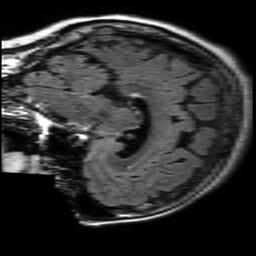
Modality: FLAIR
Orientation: sagittal
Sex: female
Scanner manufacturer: philips
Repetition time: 11 s
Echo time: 0.125 s